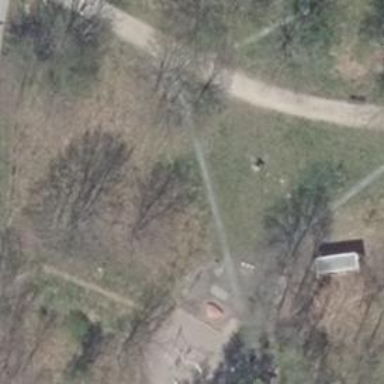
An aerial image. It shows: Memorial site with historic significance.